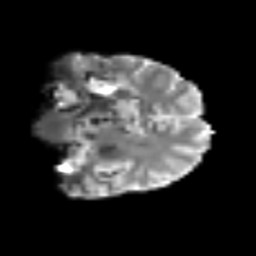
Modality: T2w
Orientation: coronal
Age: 40
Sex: female
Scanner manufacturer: siemens
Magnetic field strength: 3 T
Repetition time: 6.1 s
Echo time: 0.101 s